Field crop: maize
Growth stage: 2
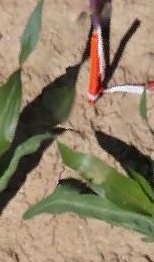
Species: maize